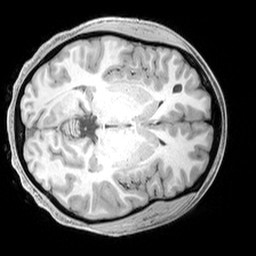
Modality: T1w
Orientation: axial
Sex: female
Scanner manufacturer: siemens
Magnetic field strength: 3 T
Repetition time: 2.3 s
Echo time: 0.00226 s